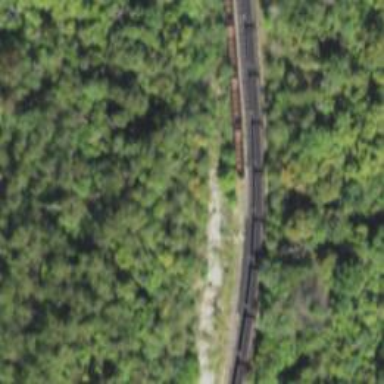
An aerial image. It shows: Railway siding for service.